Interaction volume radius: 5 \u00c5
Interaction volume height: 30 \u00c5
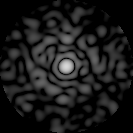
Disorder parameter: 0.8305